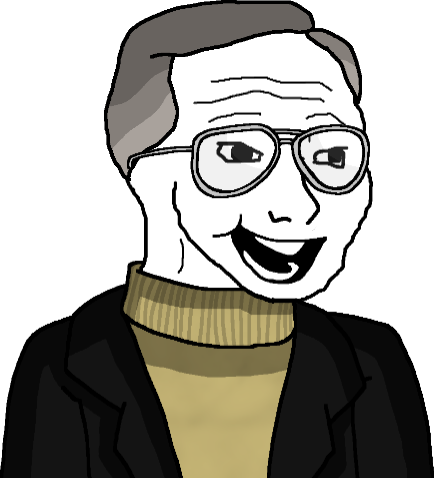
Label: 5_Bloomer